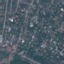
Land use / land cover: Residential